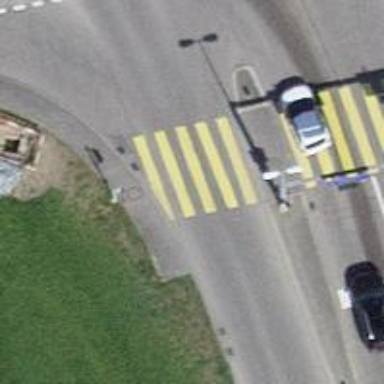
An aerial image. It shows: Pedestrian crossing with zebra markings on footway.